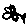
Label: flower